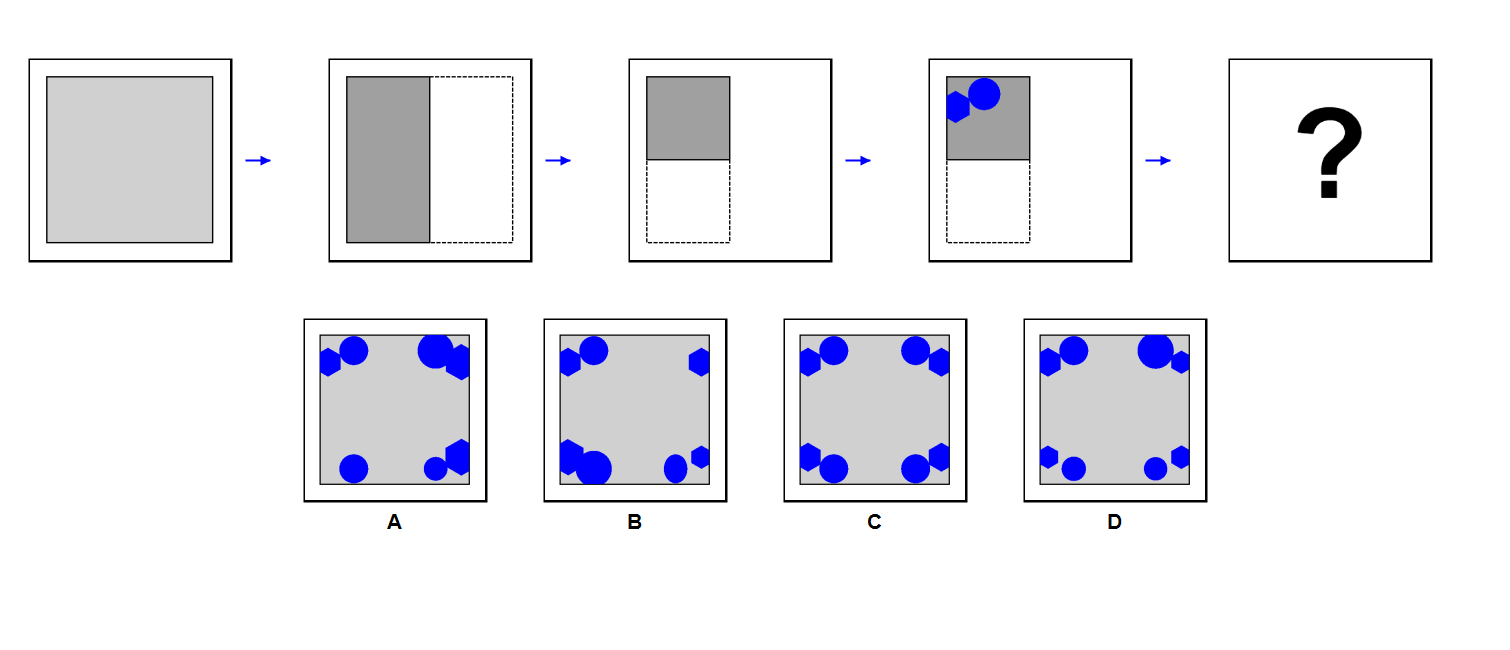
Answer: C